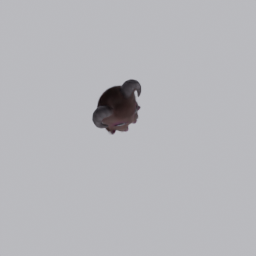
Label: animals